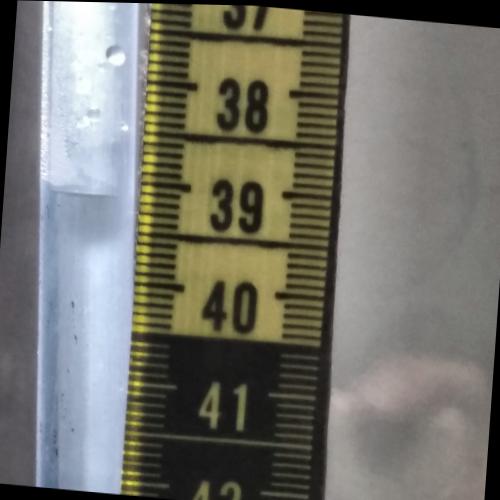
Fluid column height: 39.2 cm